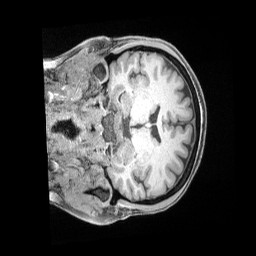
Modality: T1w
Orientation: coronal
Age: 27
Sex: female
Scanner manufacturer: siemens
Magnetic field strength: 3 T
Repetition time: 2 s
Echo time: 0.00211 s